Question: I don't want to use the variable.

I have tried 'foreach (Dictionary<int, SalesRecord> sale in SalesRecords)'
but foreach throws the error which says that I can't covert type.
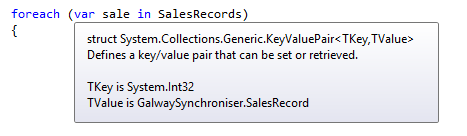
Answer: Use 'KeyValuePair' to iterate the dictionary in foreach loop
'''
foreach(KeyValuePair<int, SalesRecord> sale in SalesRecords)
{
SalesRecord salesRec=sale.Value;
}
'''